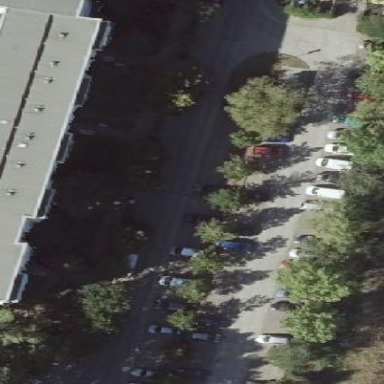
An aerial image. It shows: Street-side parking area with compacted surface in residential area.